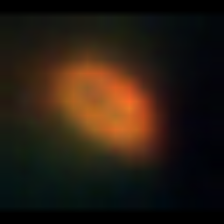
Taxon: NanoPlankton
Group: Other